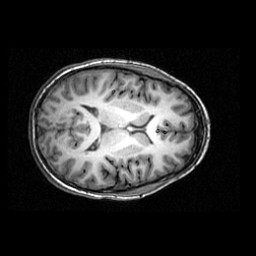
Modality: T1w
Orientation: axial
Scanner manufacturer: ge
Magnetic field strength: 3 T
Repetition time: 0.008948 s
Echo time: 0.001784 s